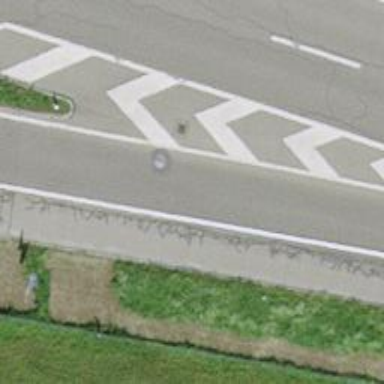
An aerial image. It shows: Road with "give way" sign.